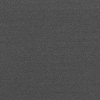
Atmospheric dust classification: dusty